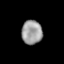
Tissue: lung
Cell type: Epithelial cells
Senescence score: 0.2048
Nuclear area (px): 489
Mean DAPI intensity: 155.806